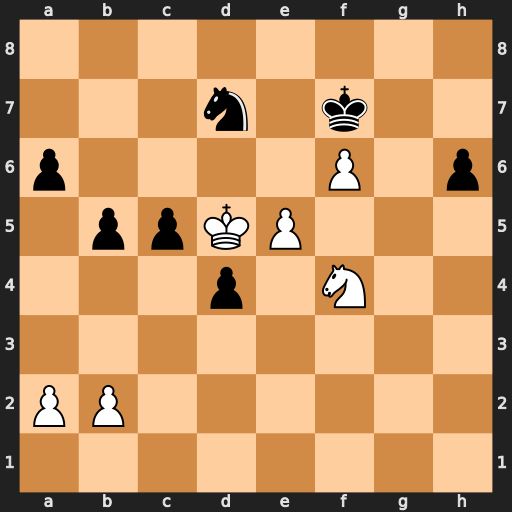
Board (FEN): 8/3n1k2/p4P1p/1ppKP3/3p1N2/8/PP6/8
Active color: w
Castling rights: -
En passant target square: -
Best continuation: e6+ Kxf6 exd7